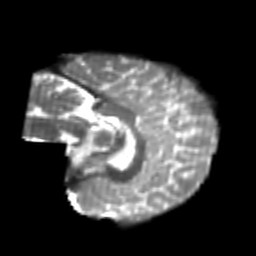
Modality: T2w
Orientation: sagittal
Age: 22
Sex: female
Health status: healthy
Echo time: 0.074 s